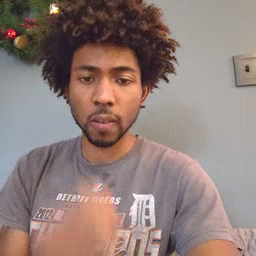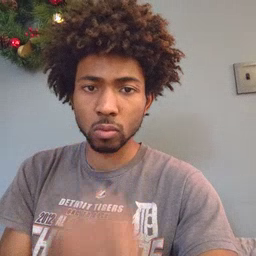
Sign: food